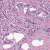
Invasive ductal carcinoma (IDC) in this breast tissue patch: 1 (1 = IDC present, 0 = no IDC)